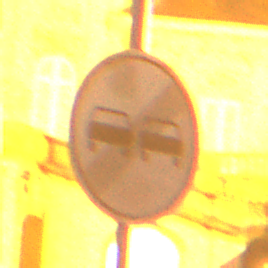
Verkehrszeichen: EndeUeberholverbot
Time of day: Night
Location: Outdoor (Suburban)
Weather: PartlyCloudy
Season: NotSpecified
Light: Artificial